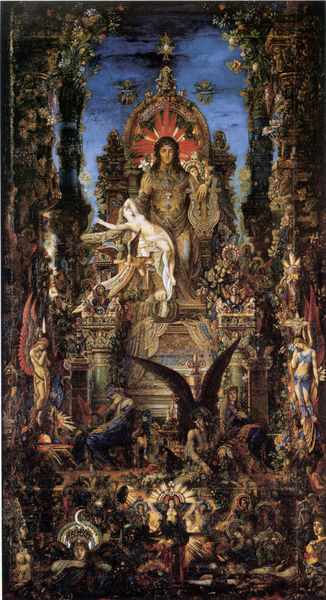
Titel: Jupiter et Sémélé
Künstler: Gustave Moreau
Standort: Paris
Institution: Musée Gustave Moreau
Schlagwörter: akt, blau, blätter, dunkel, flügel, gemälde, gott, himmel, mann, nackt, vogel, weiß, wolken, frauen, grün, menschen, blumen, braun, bunt, femmes, frau, grau, licht, männer, nacht, schwarz, symbol, säule, säulen, blüte, blüten, rosen, rot, tiere, tuch, leute, ornament, blond, mensch, bildnis, rückenlehne, vögel, kirche, gold, pflanzen, engel, früchte, ranken, liegen, bogen, klein, baby, treppe, könig, thron, weib, weiber, homme, symbolisme, vert, ornamente, vasen, stufen, leuchten, corps, escalier, mond, kreuz, stern, strahlen, symmetrisch, blondine, jungfrau, blanc, noir, durcheinander, herrscher, tron, kranz, mythologie, göttin, sitzfigur, altar, kapitelle, kapitell, girlanden, schein, heiligenschein, üppig, christus, jesus, jesus christus, götter, assis, rouge, anglais, dicht, venus, kin, drapé, heilige, opfer, basis, femme, prunk, heilig, fleurs, maria, korinthisch, magdalena, jesu, maria magdalena, miniatur, chimäre, romantisme, arbre, ciel, peinture, fleur, altarbild, erlöser, bleu, unterwelt, colonne, roi, kriche, vierge, fauteuil, arche, colonnes, majesté, trône, voll, couleur, eglise, palais, arbres, weisse, vitrail, nue, gewimmel, aile, ange, anges, oiseau, strahlenkranz, thronen, alexander, jericho, animaux, statue, bikini, cathédrale, wirrwarr, kleinteilig, coloré, doré, detailreich, überfüllt, dieu, seraphim, messias, ailes, gottessohn, idol, opulent, sohn gottes, dieux, hommes, moreau, chrétien, saint, überladen, art, christkind, gustave moreau, animal, lyrisme, marche, marches, vierges, redon, religion, deesse, nudité, chef, apocalypse, jugement dernier, semele, waterhouse, jupiter, culte, divinités, offrande, foule, nu, engelin, anumaux, bnlau, offrandes, auréole, auréoles, dorures, moreau gustave, stralenkranz, piedestal, détails, piliers, religieux, splendide, aura, salomé, christkönig, himmelsthron, heilland, erretter, jesus von nazaret, blauer bikini